Field crop: tomato
Growth stage: 1
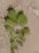
Species: portulaca